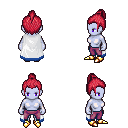
a pixel art fantasy rpg character, female body template, dark elf, purple skin, white trimmed cape, magenta pants, ruby red short topknot hairstyle, gold boots, four views (front, back, left, right), 2x2 character sprite sheet, small pixel art, hard edges, no anti-aliasing